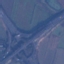
Label: Highway